Field crop: tomato
Growth stage: 1
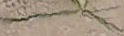
Species: cyperus